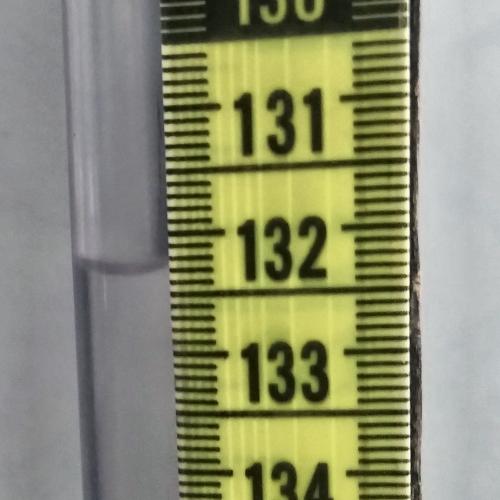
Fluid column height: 132.3 cm